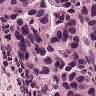
Metastatic tissue present: yes